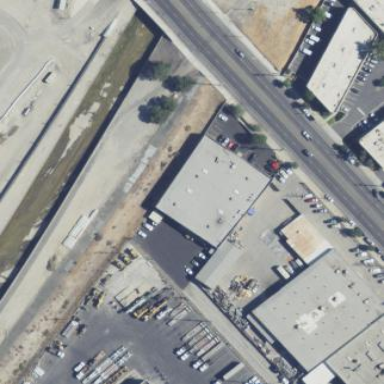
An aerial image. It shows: Industrial building.